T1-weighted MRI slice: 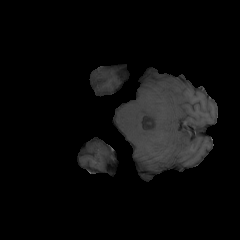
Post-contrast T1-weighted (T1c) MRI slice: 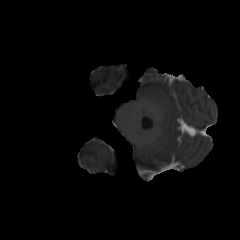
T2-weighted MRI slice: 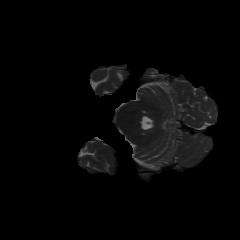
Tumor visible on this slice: no